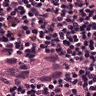
Metastatic tissue present: yes